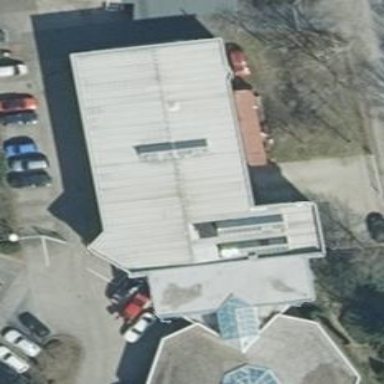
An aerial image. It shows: Building that houses car shop.